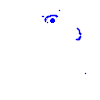
Particle: electron